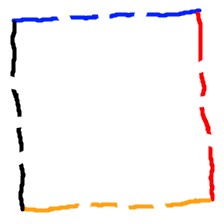
Shape: square